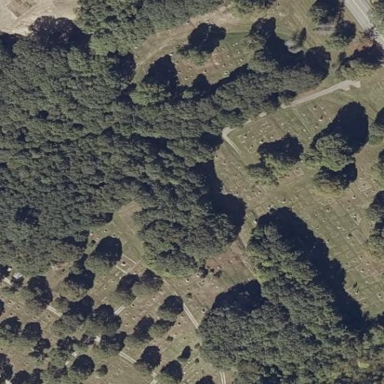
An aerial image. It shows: Graveyard area designated as cemetery.